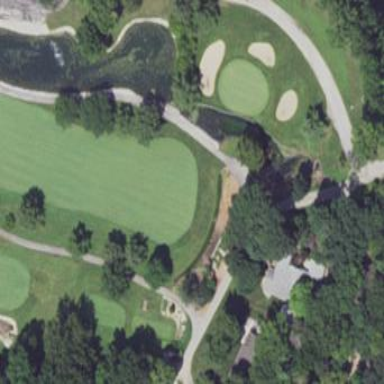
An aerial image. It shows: Water hazard on golf course. The hazard is natural water feature.